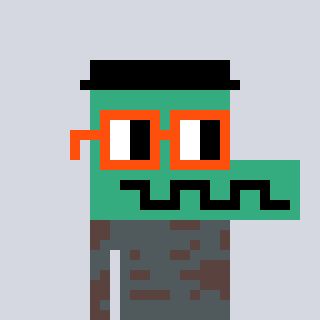
a pixel art character with square orange glasses, a crocodile-shaped head and a darkbrown-colored body on a cool background